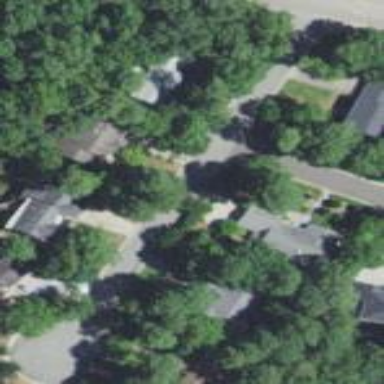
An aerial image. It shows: Residential road area.